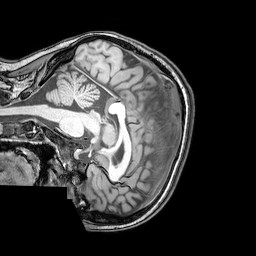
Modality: T1w
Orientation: sagittal
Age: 24
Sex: female
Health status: healthy
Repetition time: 0.081 s
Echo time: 0.037 s